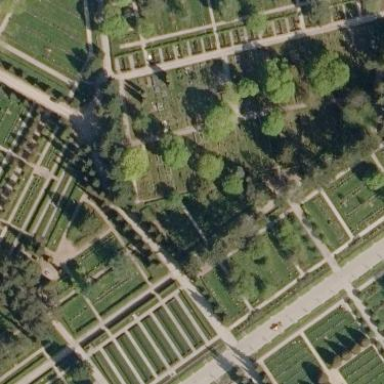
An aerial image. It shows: Sector in the cemetery.